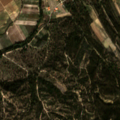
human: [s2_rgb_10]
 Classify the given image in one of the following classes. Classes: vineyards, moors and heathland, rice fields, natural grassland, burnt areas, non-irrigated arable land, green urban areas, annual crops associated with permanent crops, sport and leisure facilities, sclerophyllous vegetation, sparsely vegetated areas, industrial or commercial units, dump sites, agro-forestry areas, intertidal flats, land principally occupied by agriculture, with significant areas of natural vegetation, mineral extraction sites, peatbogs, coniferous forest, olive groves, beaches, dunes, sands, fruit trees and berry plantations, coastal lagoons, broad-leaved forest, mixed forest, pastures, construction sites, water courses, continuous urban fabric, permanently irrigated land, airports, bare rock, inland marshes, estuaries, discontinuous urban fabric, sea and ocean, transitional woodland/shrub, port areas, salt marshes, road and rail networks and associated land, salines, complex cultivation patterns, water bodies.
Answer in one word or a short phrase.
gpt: rice fields, complex cultivation patterns, broad-leaved forest, transitional woodland/shrub